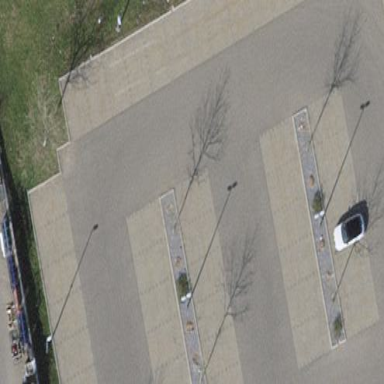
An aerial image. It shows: Parking area.